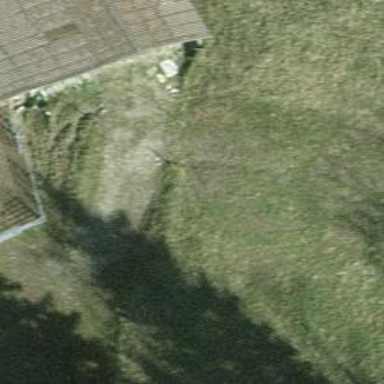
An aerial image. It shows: Fence.